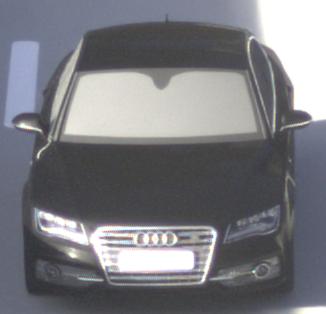
Make: Audi
Model: S7 Sportback cod
Detailed model: S7 (4G) Sportback
Model produced from: 2012/06
Model produced until: 2014/05
Doors: 5
Color: black
Road condition: dry road
Daytime: morning or afternoon
Contrast: medium contrast